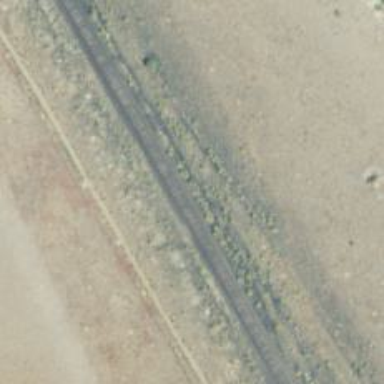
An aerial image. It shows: Disused railway.